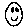
Label: smiley face